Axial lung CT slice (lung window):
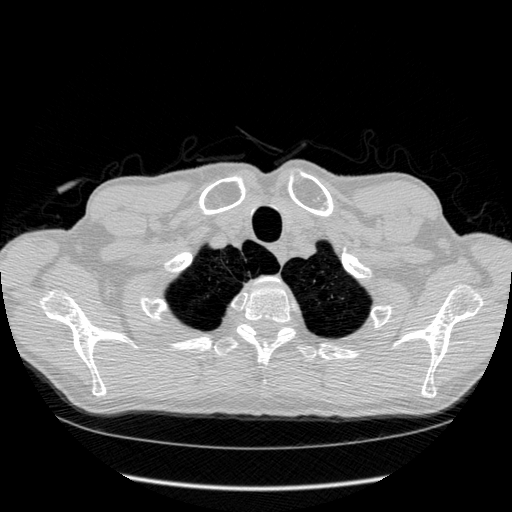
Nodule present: no